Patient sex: M
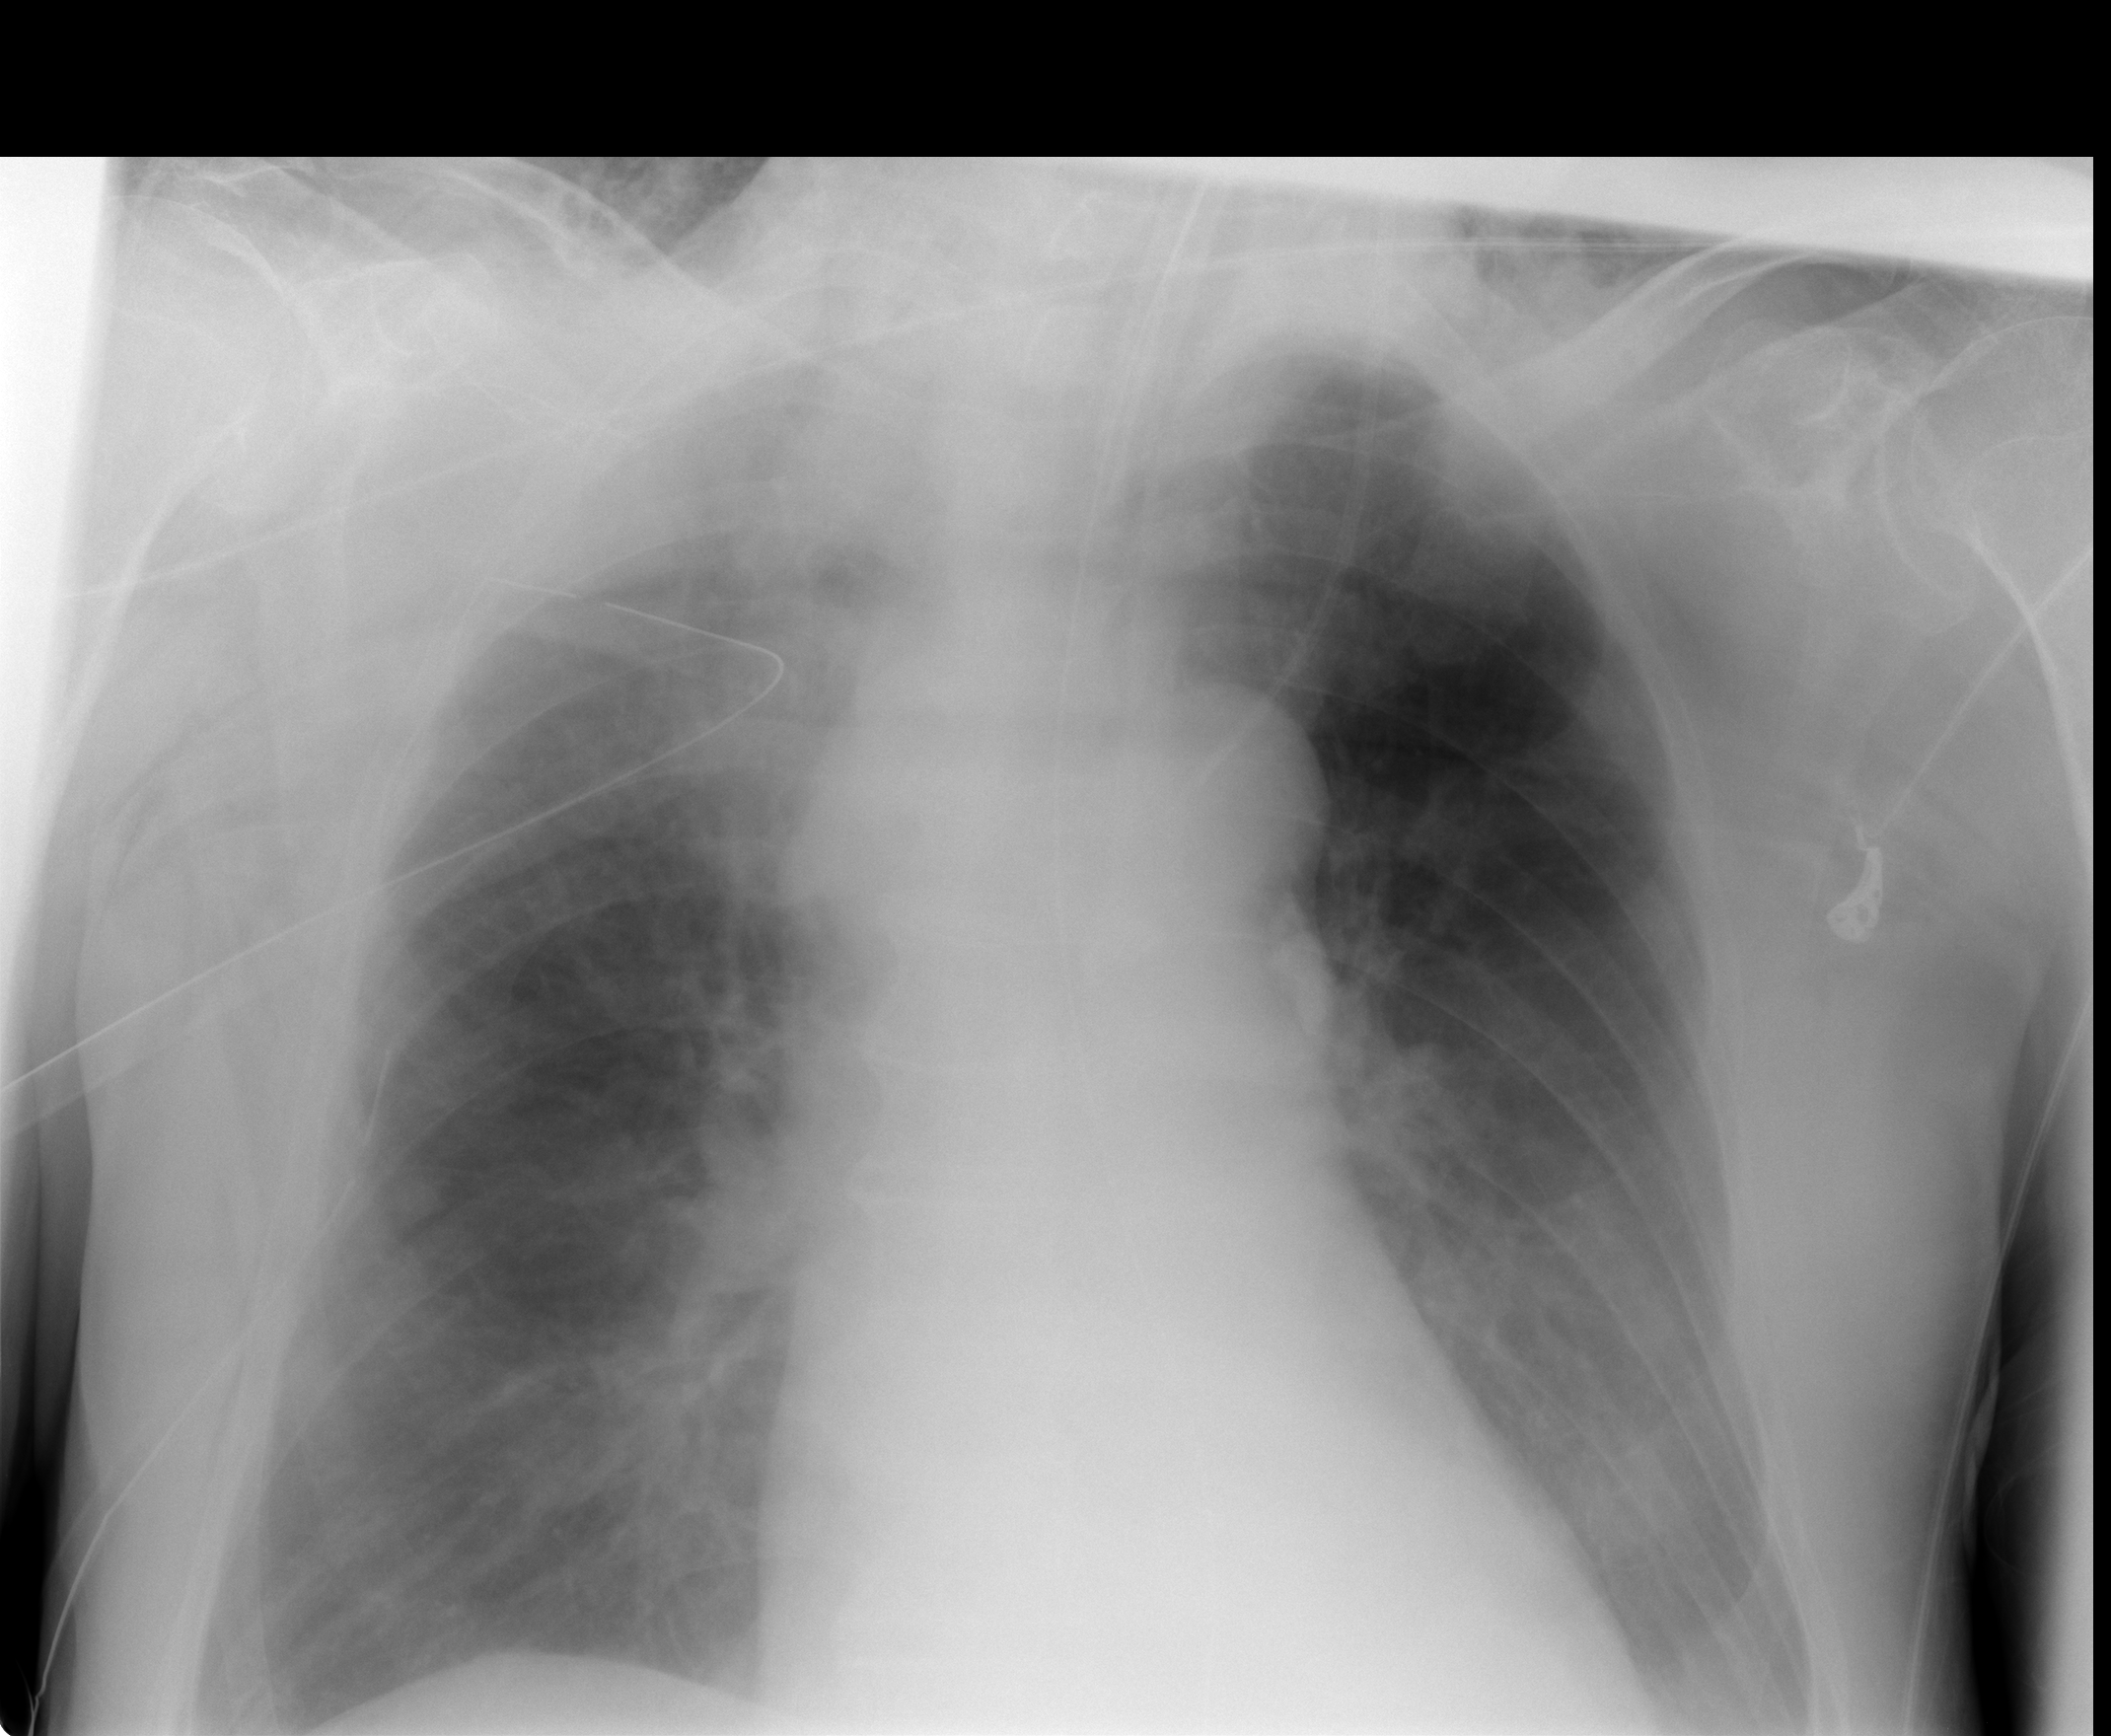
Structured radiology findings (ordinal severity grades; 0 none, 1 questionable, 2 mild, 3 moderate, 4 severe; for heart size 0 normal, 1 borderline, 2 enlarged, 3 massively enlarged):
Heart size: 0
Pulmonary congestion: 0
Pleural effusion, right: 1
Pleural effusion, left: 2
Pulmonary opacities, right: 3
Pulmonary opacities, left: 0
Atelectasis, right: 2
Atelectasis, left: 2